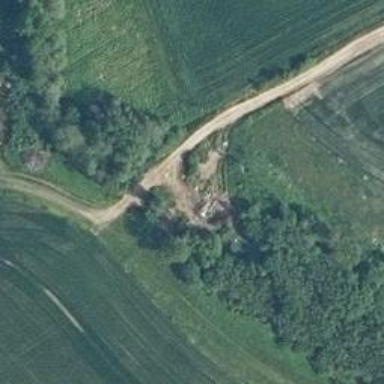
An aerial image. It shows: Culvert tunnel.